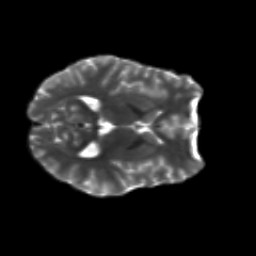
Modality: T2w
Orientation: axial
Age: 22
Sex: male
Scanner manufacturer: siemens
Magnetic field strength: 3 T
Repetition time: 8.8 s
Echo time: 0.085 s